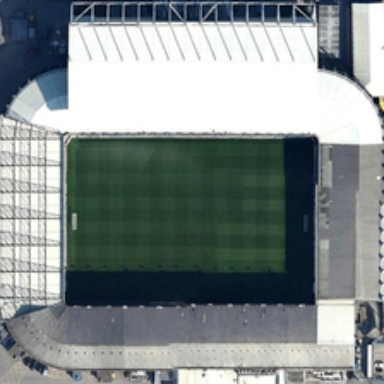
Many cars are near a large stadium .